Question:
I have a file ('driver_06_05_2015.view') in branch 'ServiceProvisionSpecialist_06_08_2015' that shouldn't be there and was mistakenly committed to that branch even though it should be in the 'driver_06_05_2015' branch.
Is there a way I can move just the file (not the entire commit) to the driver_06_05_2015 branch by rewriting history (I think when people say that it refers to the rebase command...)
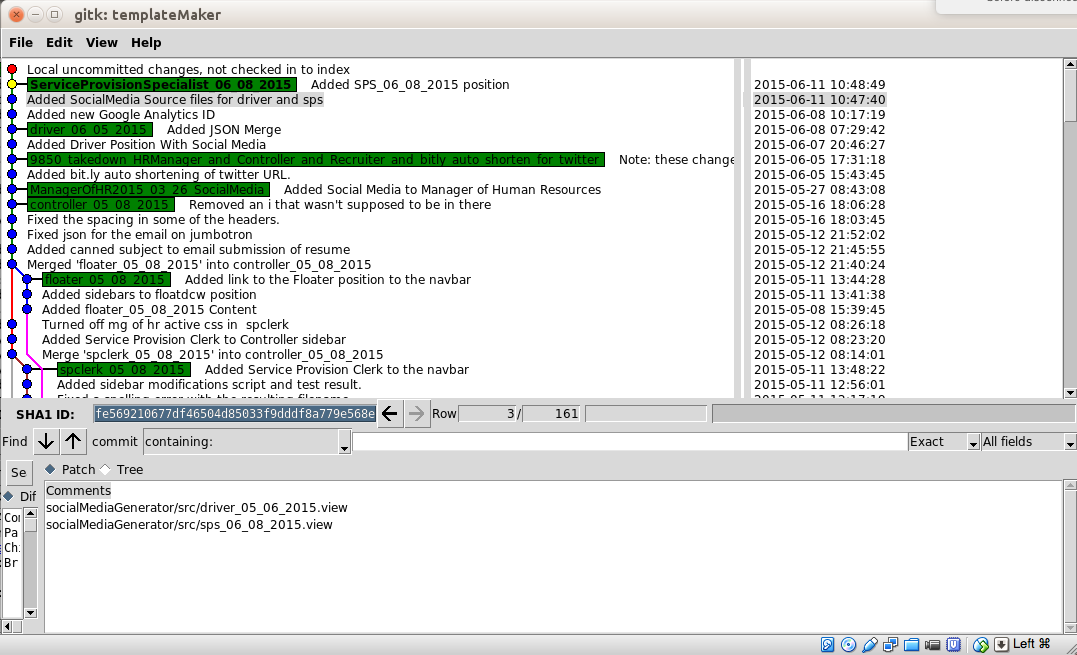
Answer: Update: using rebase now as I saw you need to edit the second to last commit.
You can use interactive rebase, and rebase onto the parent commit of the one you'd like to edit. In this case,
'''
git rebase -i HEAD~2
'''
In the editor, replace 'pick' with 'edit' on the line of the commit that has added the file you'd like to delete. Then close the editor.
The interactive rebase will stop at that commit, now you can edit:
'''
git rm --cached socialMediaGenerator/src/driver_06_05_2015.view
git commit --amend
git rebase --continue
'''
The '--cached' option allows you to remove a file from Git but keep it on your disk.
Then you can add it in another branch:
'''
git checkout driver_06_05_2015
git add socialMediaGenerator/src/driver_06_05_2015.view
git commit -m "Add file driver_06_05_2015.view"
'''